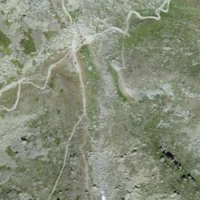
EUNIS habitat code: 31
Species observed at this site:
Marmota marmota
Juniperus communis
Juncus jacquinii
Pontia callidice
Bistorta vivipara
Pyrrhocorax graculus
Ptyonoprogne rupestris